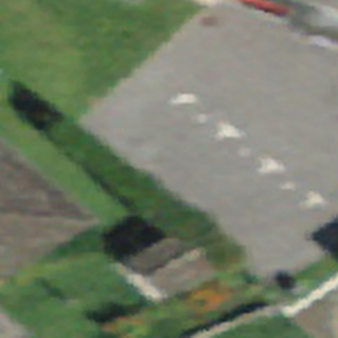
Label: other